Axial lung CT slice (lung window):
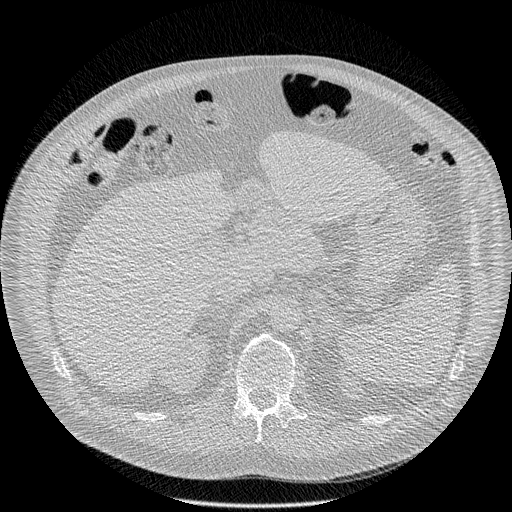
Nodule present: no